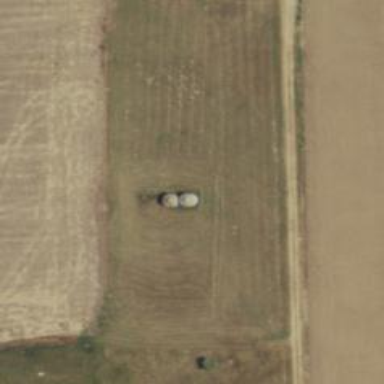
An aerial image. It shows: Silo.